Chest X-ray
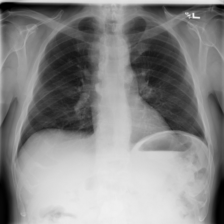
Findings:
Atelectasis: negative
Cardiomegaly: negative
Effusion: negative
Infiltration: negative
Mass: negative
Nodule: negative
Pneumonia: negative
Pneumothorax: negative
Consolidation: negative
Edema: negative
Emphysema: negative
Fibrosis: negative
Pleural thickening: negative
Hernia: negative